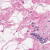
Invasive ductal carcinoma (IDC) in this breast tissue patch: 0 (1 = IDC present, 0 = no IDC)